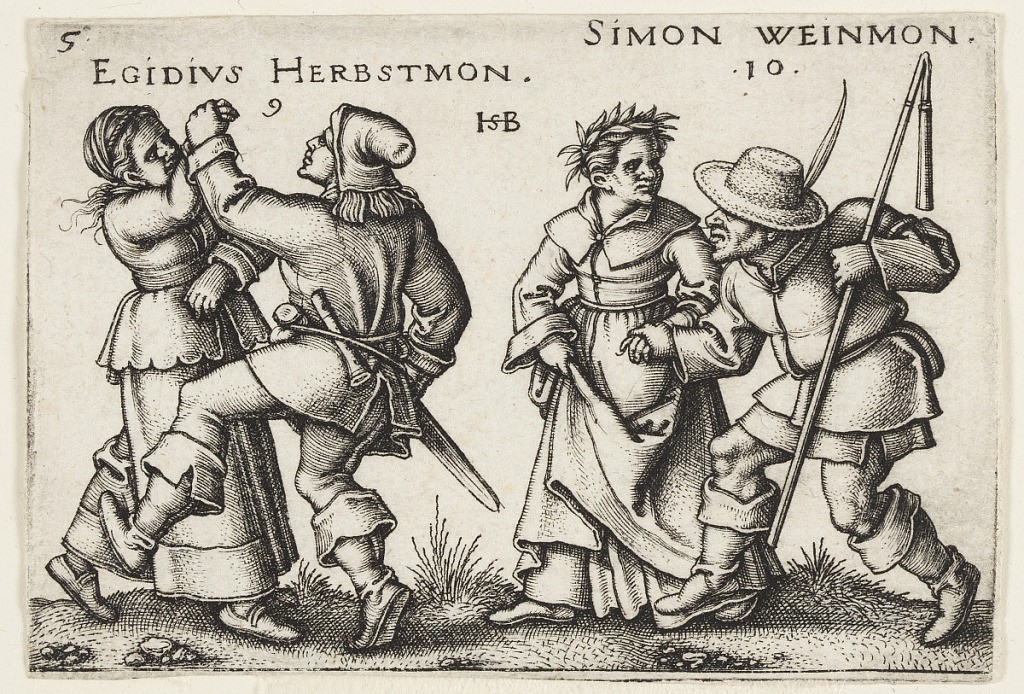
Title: September and October
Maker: Hans Sebald Beham, German, 1500–1550
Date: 1546
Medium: Engraving on off-white laid paper
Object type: Print
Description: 5 in a series of 10 plates